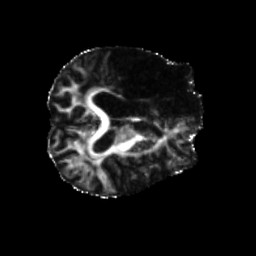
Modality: FA
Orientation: axial
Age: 64
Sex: male
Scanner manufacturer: siemens
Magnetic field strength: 3 T
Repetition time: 5.25 s
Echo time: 0.08 s